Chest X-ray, AP view. Patient: 59 years old, sex F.
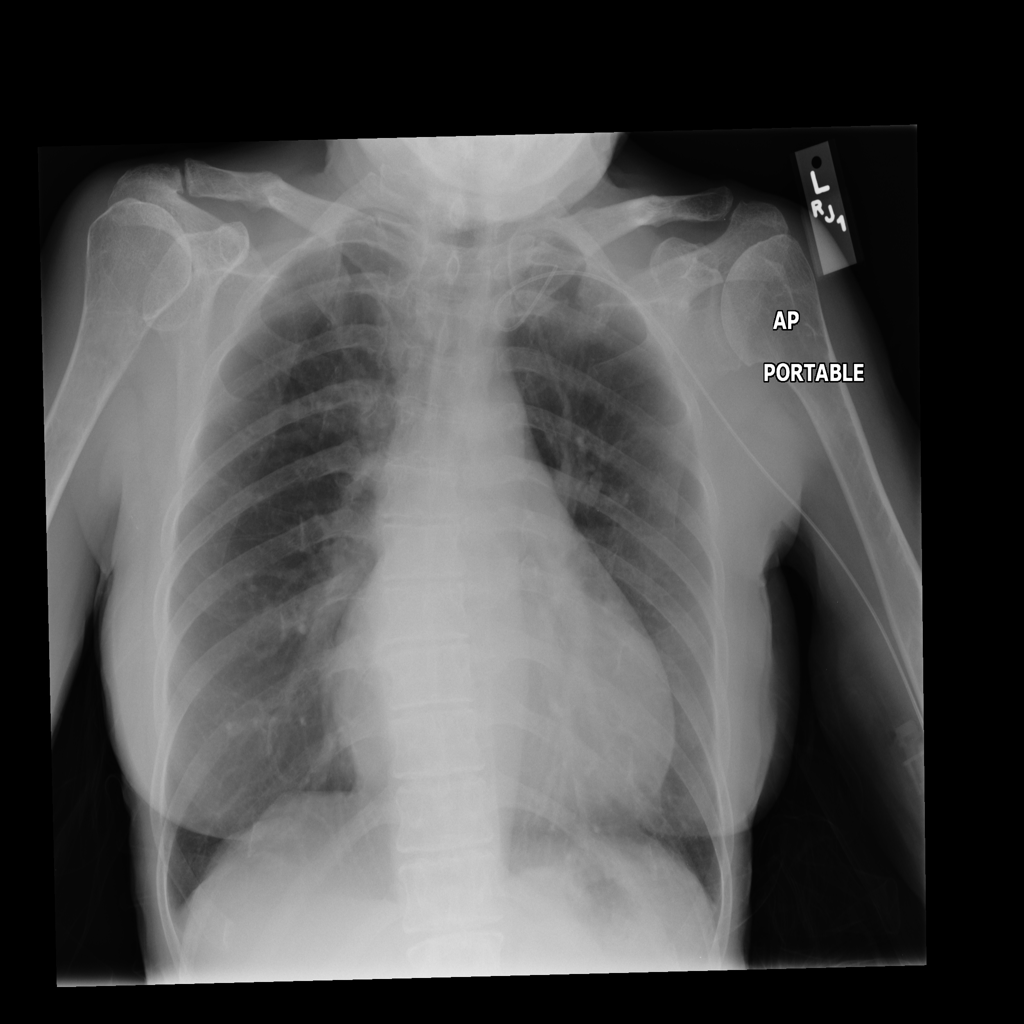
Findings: No Finding